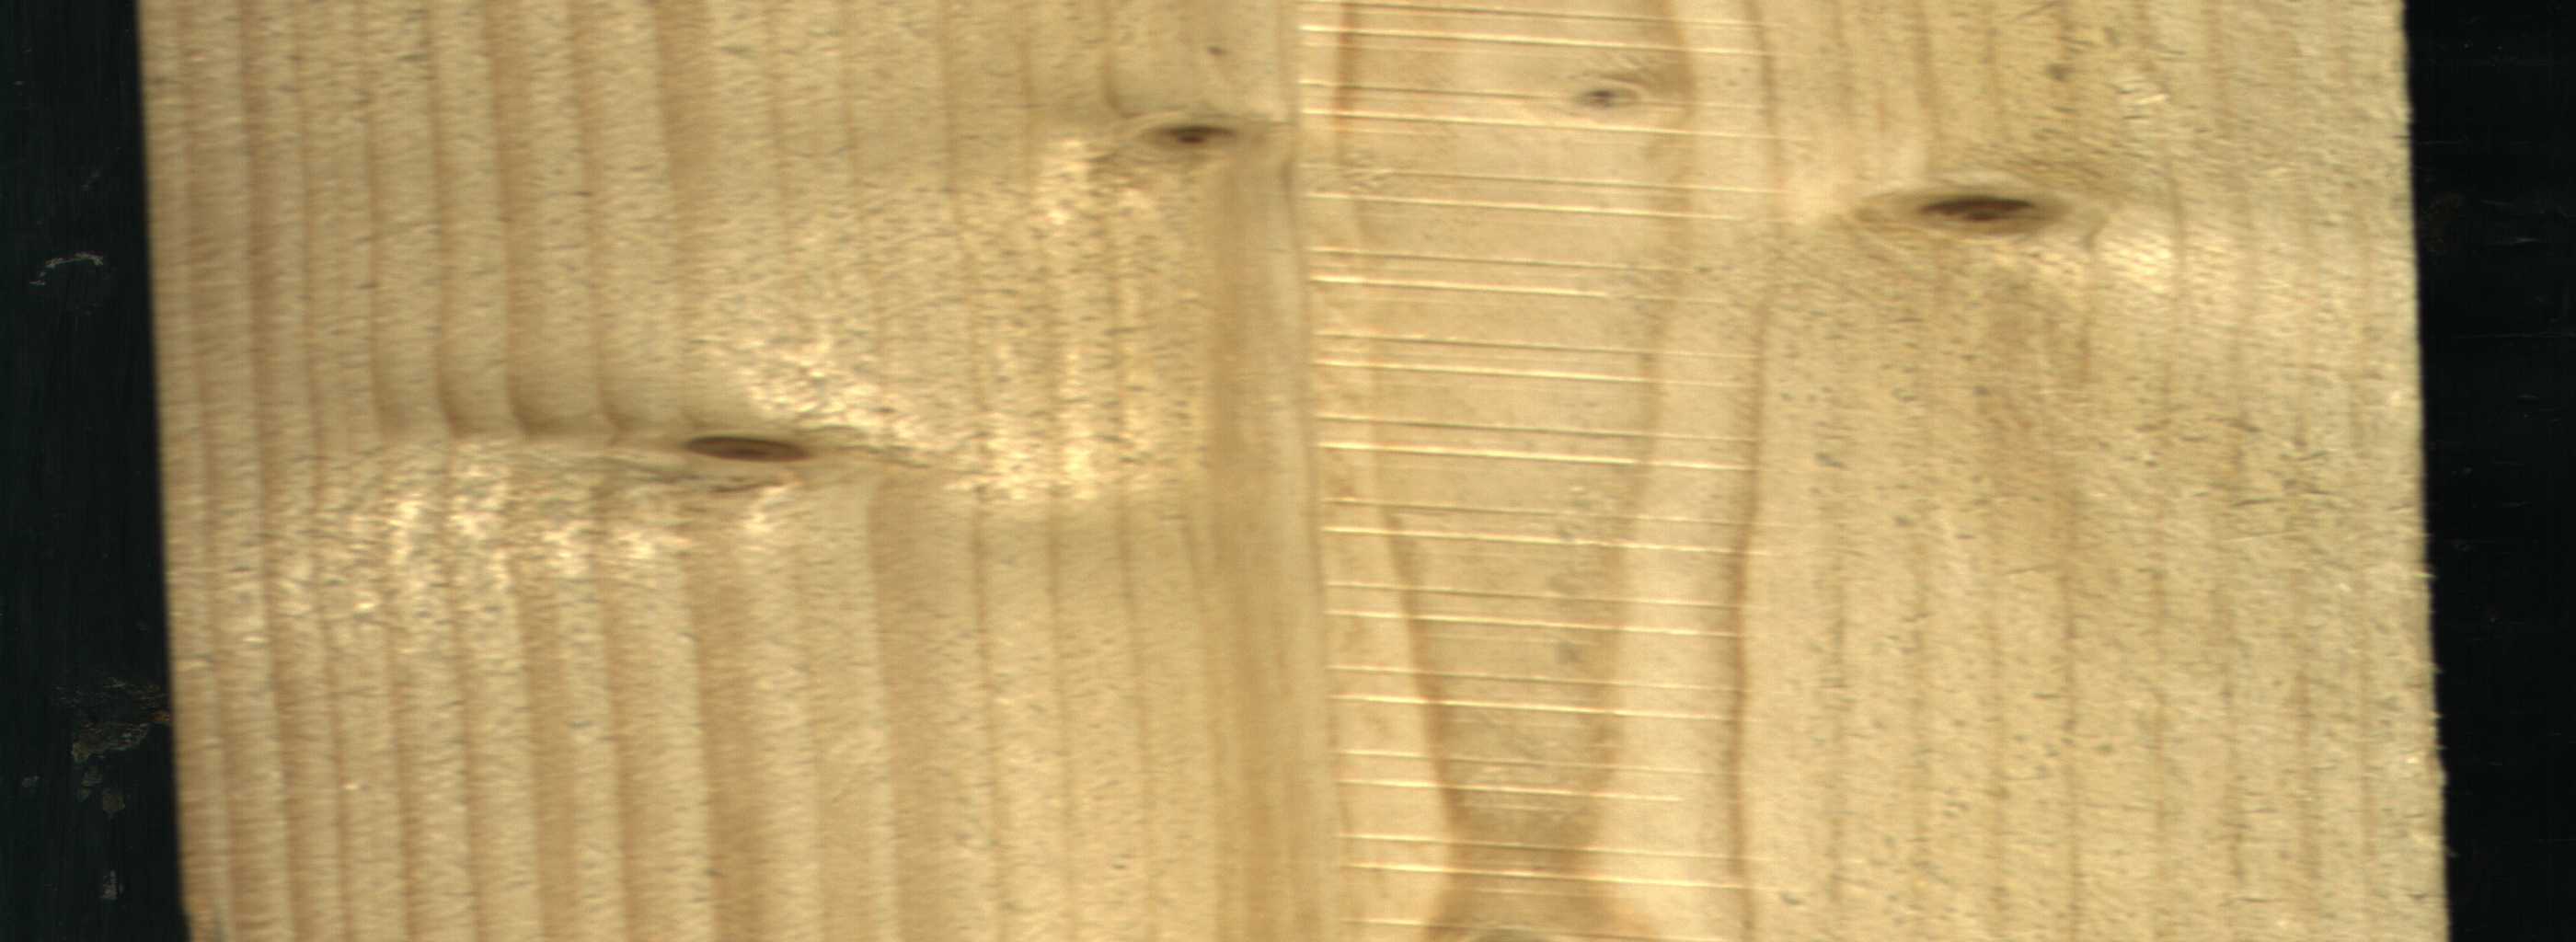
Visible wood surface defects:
Live_Knot
Live_Knot
Live_Knot